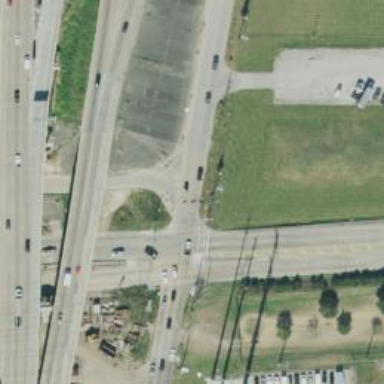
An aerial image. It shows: Secondary road with frontage road alongside.